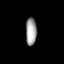
Tissue: prostate
Cell type: T cells
Senescence score: 0.7829
Nuclear area (px): 298
Mean DAPI intensity: 160.017